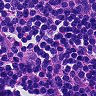
Metastatic tissue present: no